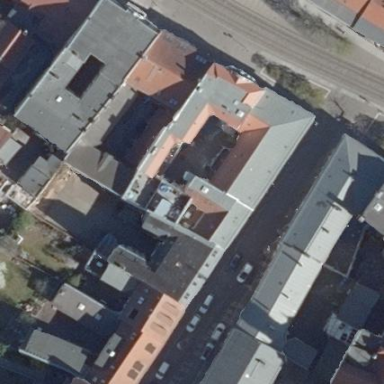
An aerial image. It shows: Building.